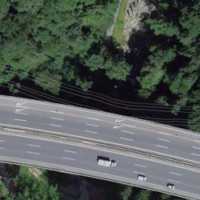
EUNIS habitat code: 57
Species observed at this site:
Equisetum telmateia